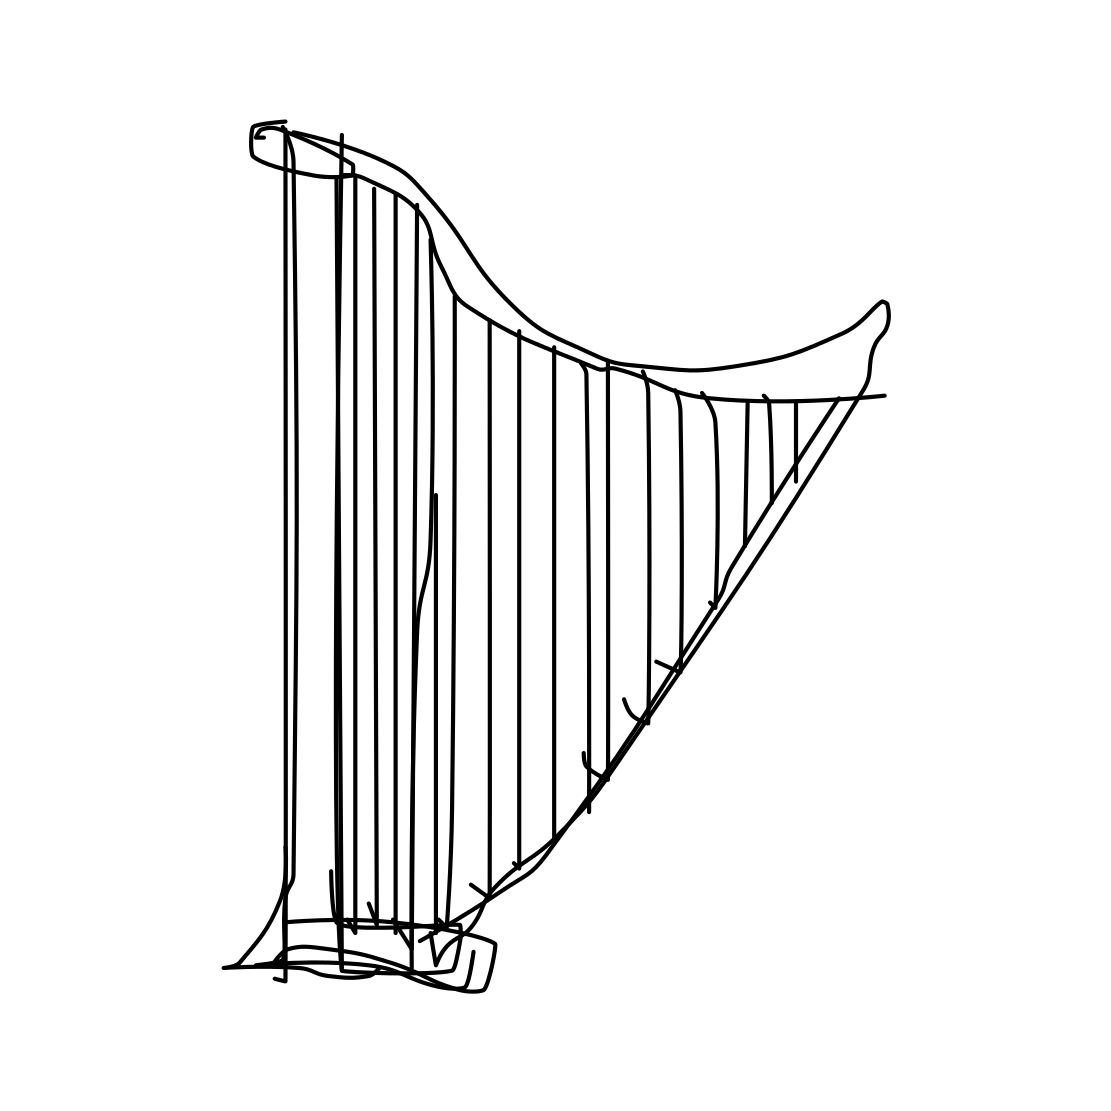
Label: harp